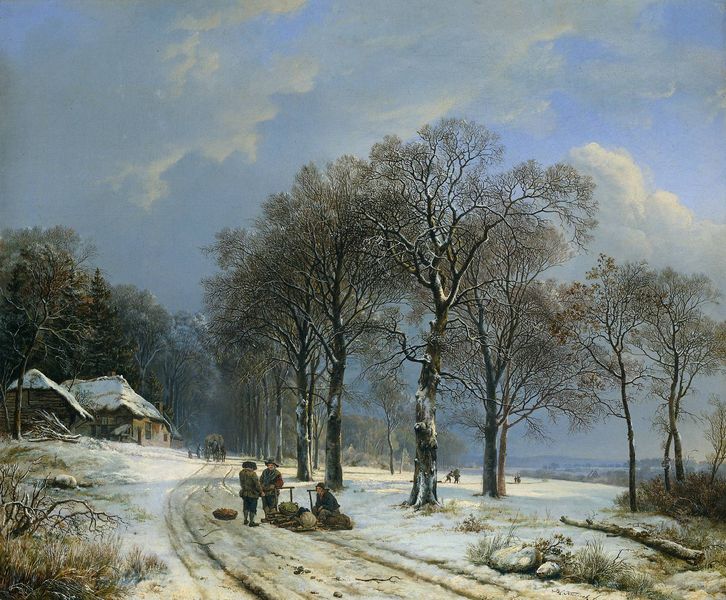
Titel: Winterlandschaft
Künstler: Barend Cornelis Koekkoek
Standort: Amsterdam
Institution: Rijksmuseum
Schlagwörter: baum, blau, dunkel, felsen, gemälde, himmel, laub, schatten, wasser, weiß, wolken, bäume, landschaft, menschen, ocker, sitzen, äste, frau, grau, hell, hintergrund, holz, licht, männer, schwarz, strasse, dach, eis, gebäude, gras, haus, schnee, weg, beige, leute, malerei, mützen, arme, steine, baumstamm, birken, feld, ferne, gräser, horizont, häuser, hügel, kalt, natur, stamm, strauch, zweige, busch, büsche, gebüsch, hütte, pfad, sonne, sträucher, land, drei, kind, wald, bauern, kinder, schuppen, bewölkt, hellblau, ruhe, liegen, bündel, gepäck, spuren, trocken, berge, sonnenlicht, dorf, dächer, kahl, landschaftsmalerei, hof, hütten, winter, pause, rast, kutsche, ziehen, spur, blue, hat, men, oil, people, red, white, window, essen, black, figures, grey, group, meeting, modern, painting, sit, sitting, talking, woman, spielen, brown, waldrand, scheune, bedeckt, kälte, wolkig, verkäuferin, laubbaum, jagd, wood, walmdach, holzhütte, classical, cloud, clouds, food, horses, man, rock, rocks, sky, stone, tree, laubbäume, background, building, girl, hills, house, landscape, nature, water, atmospheric perspective, horizon, houses, roof, roofs, street, sun, trees, village, reif, boy, child, winterlandschaft, bettlerin, blattlos, frost, frühjahr, häusschen, kate, männder, planwagen, raureif, scheien, schlitten, schlittschuhlaufen, schneebedeckt, schneefall, schneeluft, schneespuren, snow, sparziergang, wagenspuren, wegrand, windstille, autumn, forest, grass, light, pine, river, bushes, dusk, path, plants, road, view, gespann, coat, realism, realist, expressionist, hats, fall, ice, rillen, cloudy, dead, children, door, town, bäuerlich, peasants, rural, allee, basket, stump, clothes, leaves, trunk, buildings, walk, ground, hut, bush, cabin, carriage, farm, horse, wagon, bare, branches, cottage, impressionist, outdoors, play, travel, resting, coulds, blue sky, cold, blu, kids, playing, fog, perspektive, branch, stick, pines, kid, hiking, trail, kick, station, boys, sled, sledge, sleigh, kitsch, barn, coach, tall, gruppe, woods, hike, logs, trunks, pathway, route, tracks, chill, log, buggy, traces, greenery, realismus, toys, barrne, baren, three people, houes, hiker, farmhouse, window', sky', twig, canadian, traveling, copse, scarce, chilly, stopping, waggon, trace, package, snowy, slade, buolding, händler, schliten, track, carrage, trees kids, bume, karte, stocke, snoq, pretty', thatch, decidious, survival, clody, wintery, carrige, goup, stopped, buggie, ysnow, bare tree, sledding, tree branches